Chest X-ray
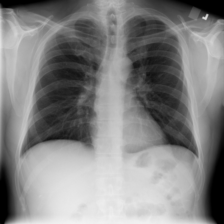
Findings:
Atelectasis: negative
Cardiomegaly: negative
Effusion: negative
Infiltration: negative
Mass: negative
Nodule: negative
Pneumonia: negative
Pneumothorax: negative
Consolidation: negative
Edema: negative
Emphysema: negative
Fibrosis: negative
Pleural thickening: negative
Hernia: negative